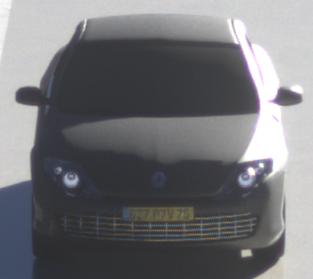
Make: Renault
Model: Laguna Coupé TCe 170
Detailed model: Laguna (III) Coupé
Model produced from: 2010/11
Model produced until: 2011/05
Doors: 2
Color: gray
Road condition: wet road
Daytime: morning or afternoon
Contrast: high contrast